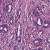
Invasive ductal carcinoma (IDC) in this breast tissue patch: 1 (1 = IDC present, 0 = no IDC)